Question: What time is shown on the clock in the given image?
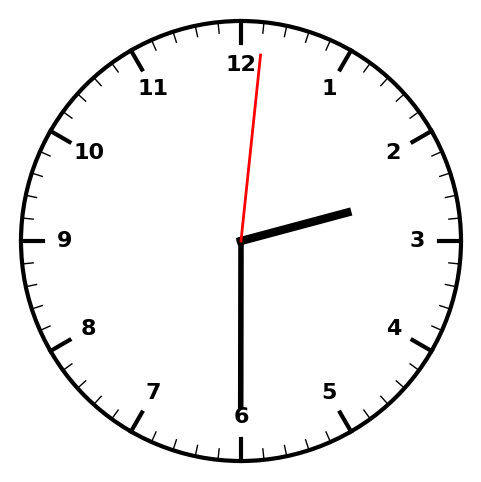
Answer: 02:30:01